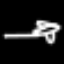
Label: airplane